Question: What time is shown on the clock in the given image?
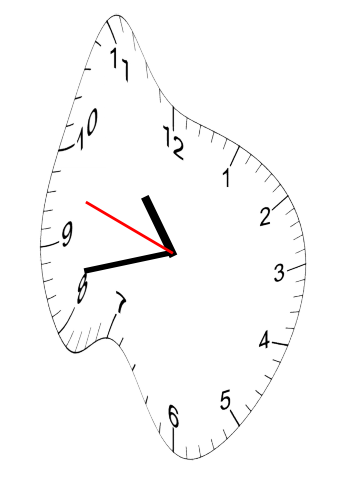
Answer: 10:42:48